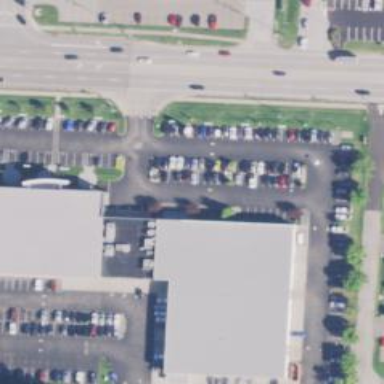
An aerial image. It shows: Building housing car shop.